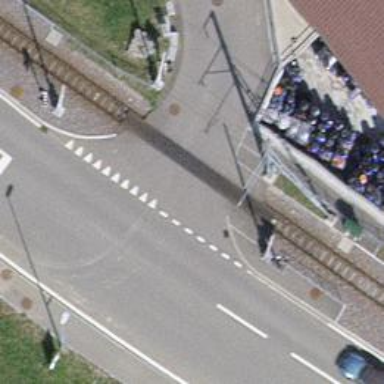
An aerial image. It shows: Level crossing along the railway.